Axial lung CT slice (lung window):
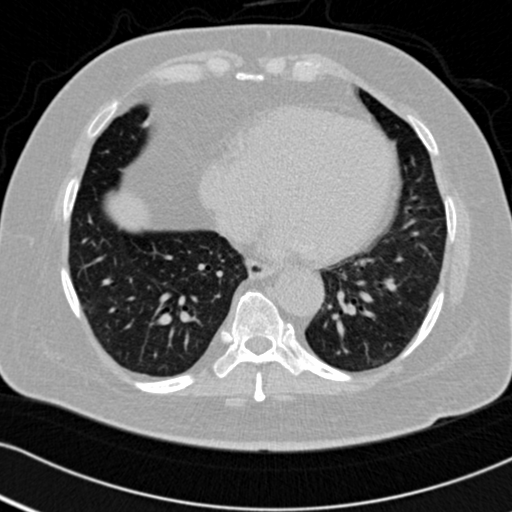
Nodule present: no